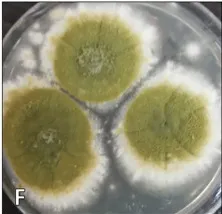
(E) Microscopic morphology of Fusarium observed at x400 magnification.
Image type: radiology (ct)